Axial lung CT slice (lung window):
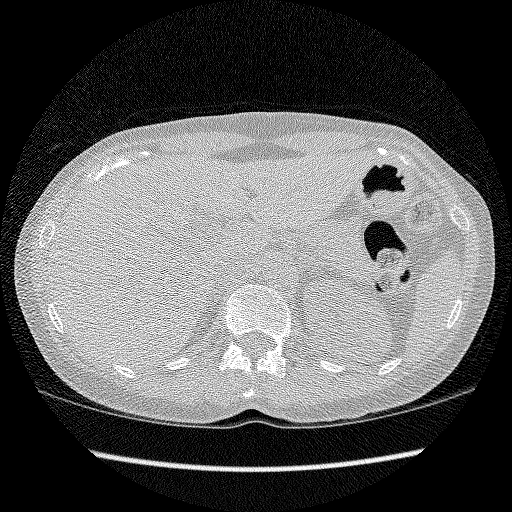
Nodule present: no